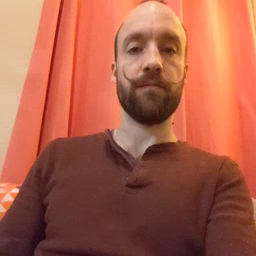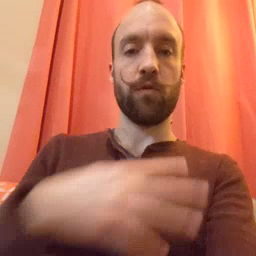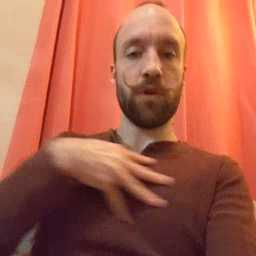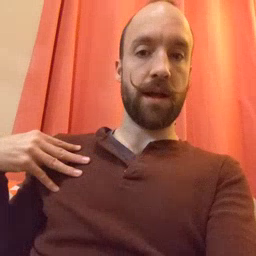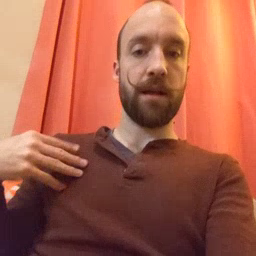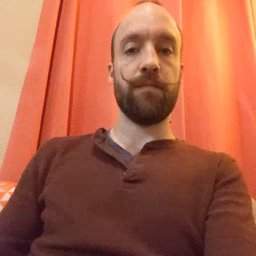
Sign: zebra